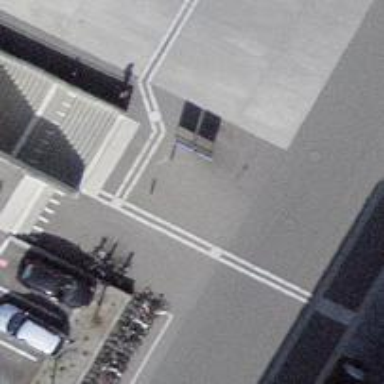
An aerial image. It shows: Asphalt footway.